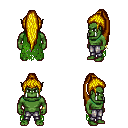
a pixel art fantasy rpg character, male body template, orc, green skin, green tattered cape, metal pants, blonde extra-long topknot hairstyle, bracelets, four views (front, back, left, right), 2x2 character sprite sheet, small pixel art, hard edges, no anti-aliasing